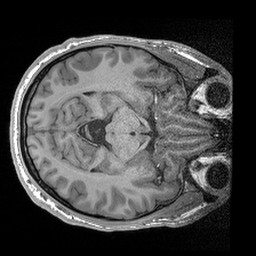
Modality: T1w
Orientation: axial
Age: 21
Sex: male
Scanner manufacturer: siemens
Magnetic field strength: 3 T
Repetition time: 2.4 s
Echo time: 0.00191 s